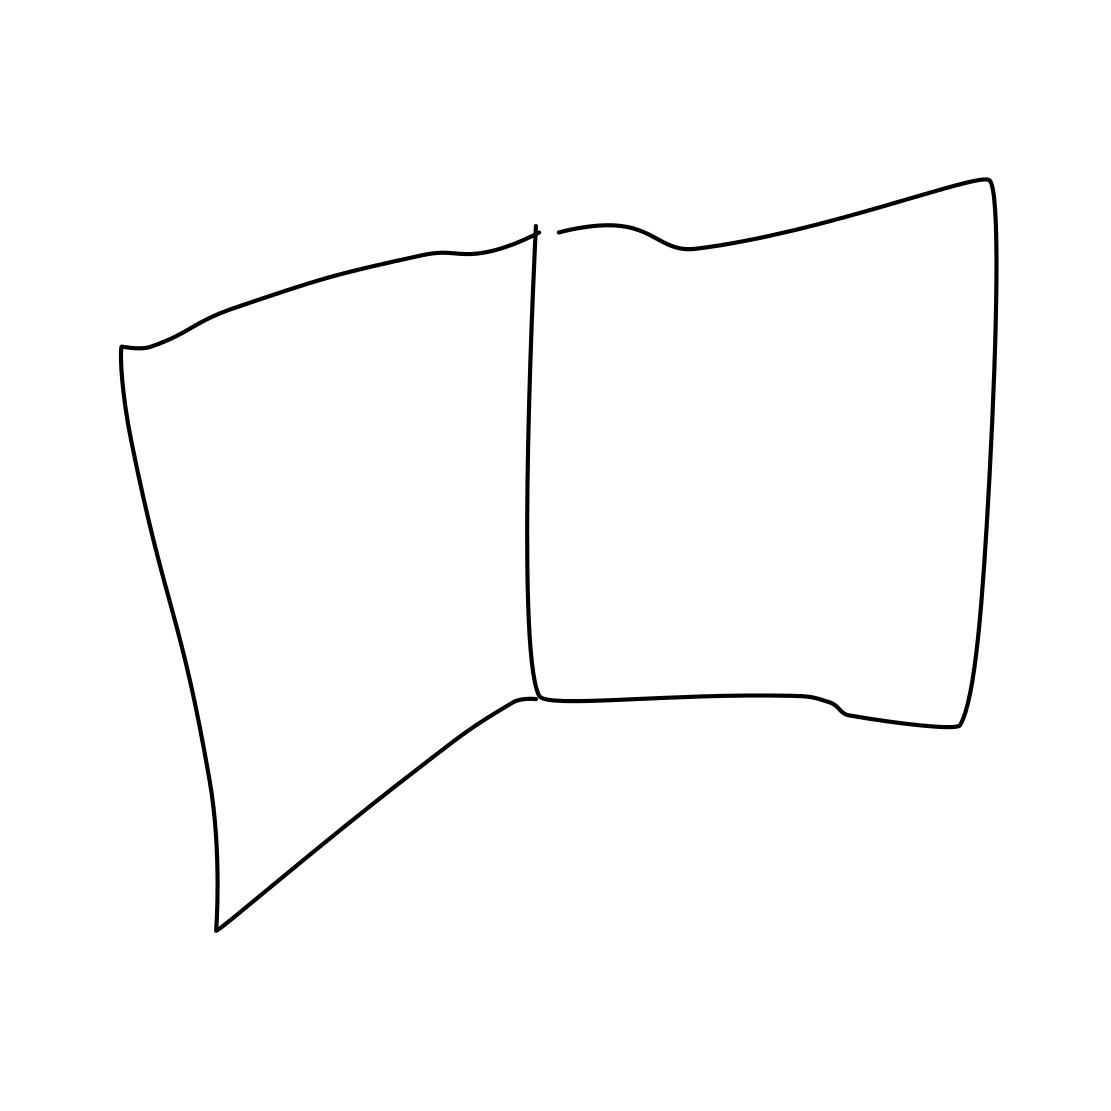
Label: book